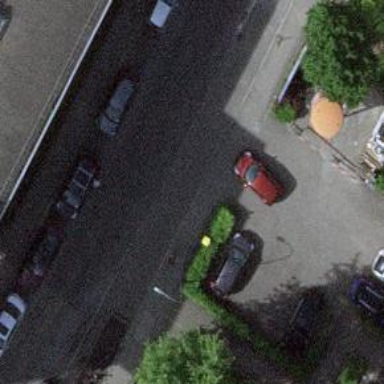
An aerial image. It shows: Post box.